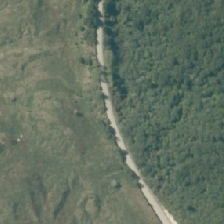
Land cover: indigenous_forest